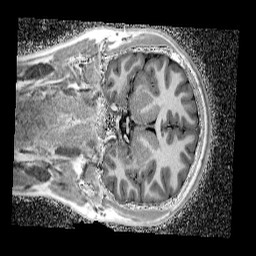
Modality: UNIT1_denoised
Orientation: coronal
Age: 13
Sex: male
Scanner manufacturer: siemens
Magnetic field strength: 3 T
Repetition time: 4 s
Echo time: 0.00299 s